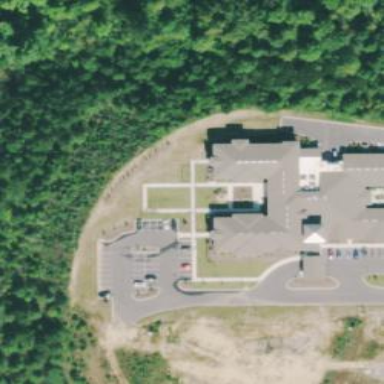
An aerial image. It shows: Nursing home building.